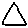
Label: triangle